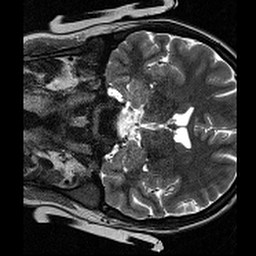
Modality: T2w
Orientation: coronal